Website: crate-barrel
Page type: cross-sells
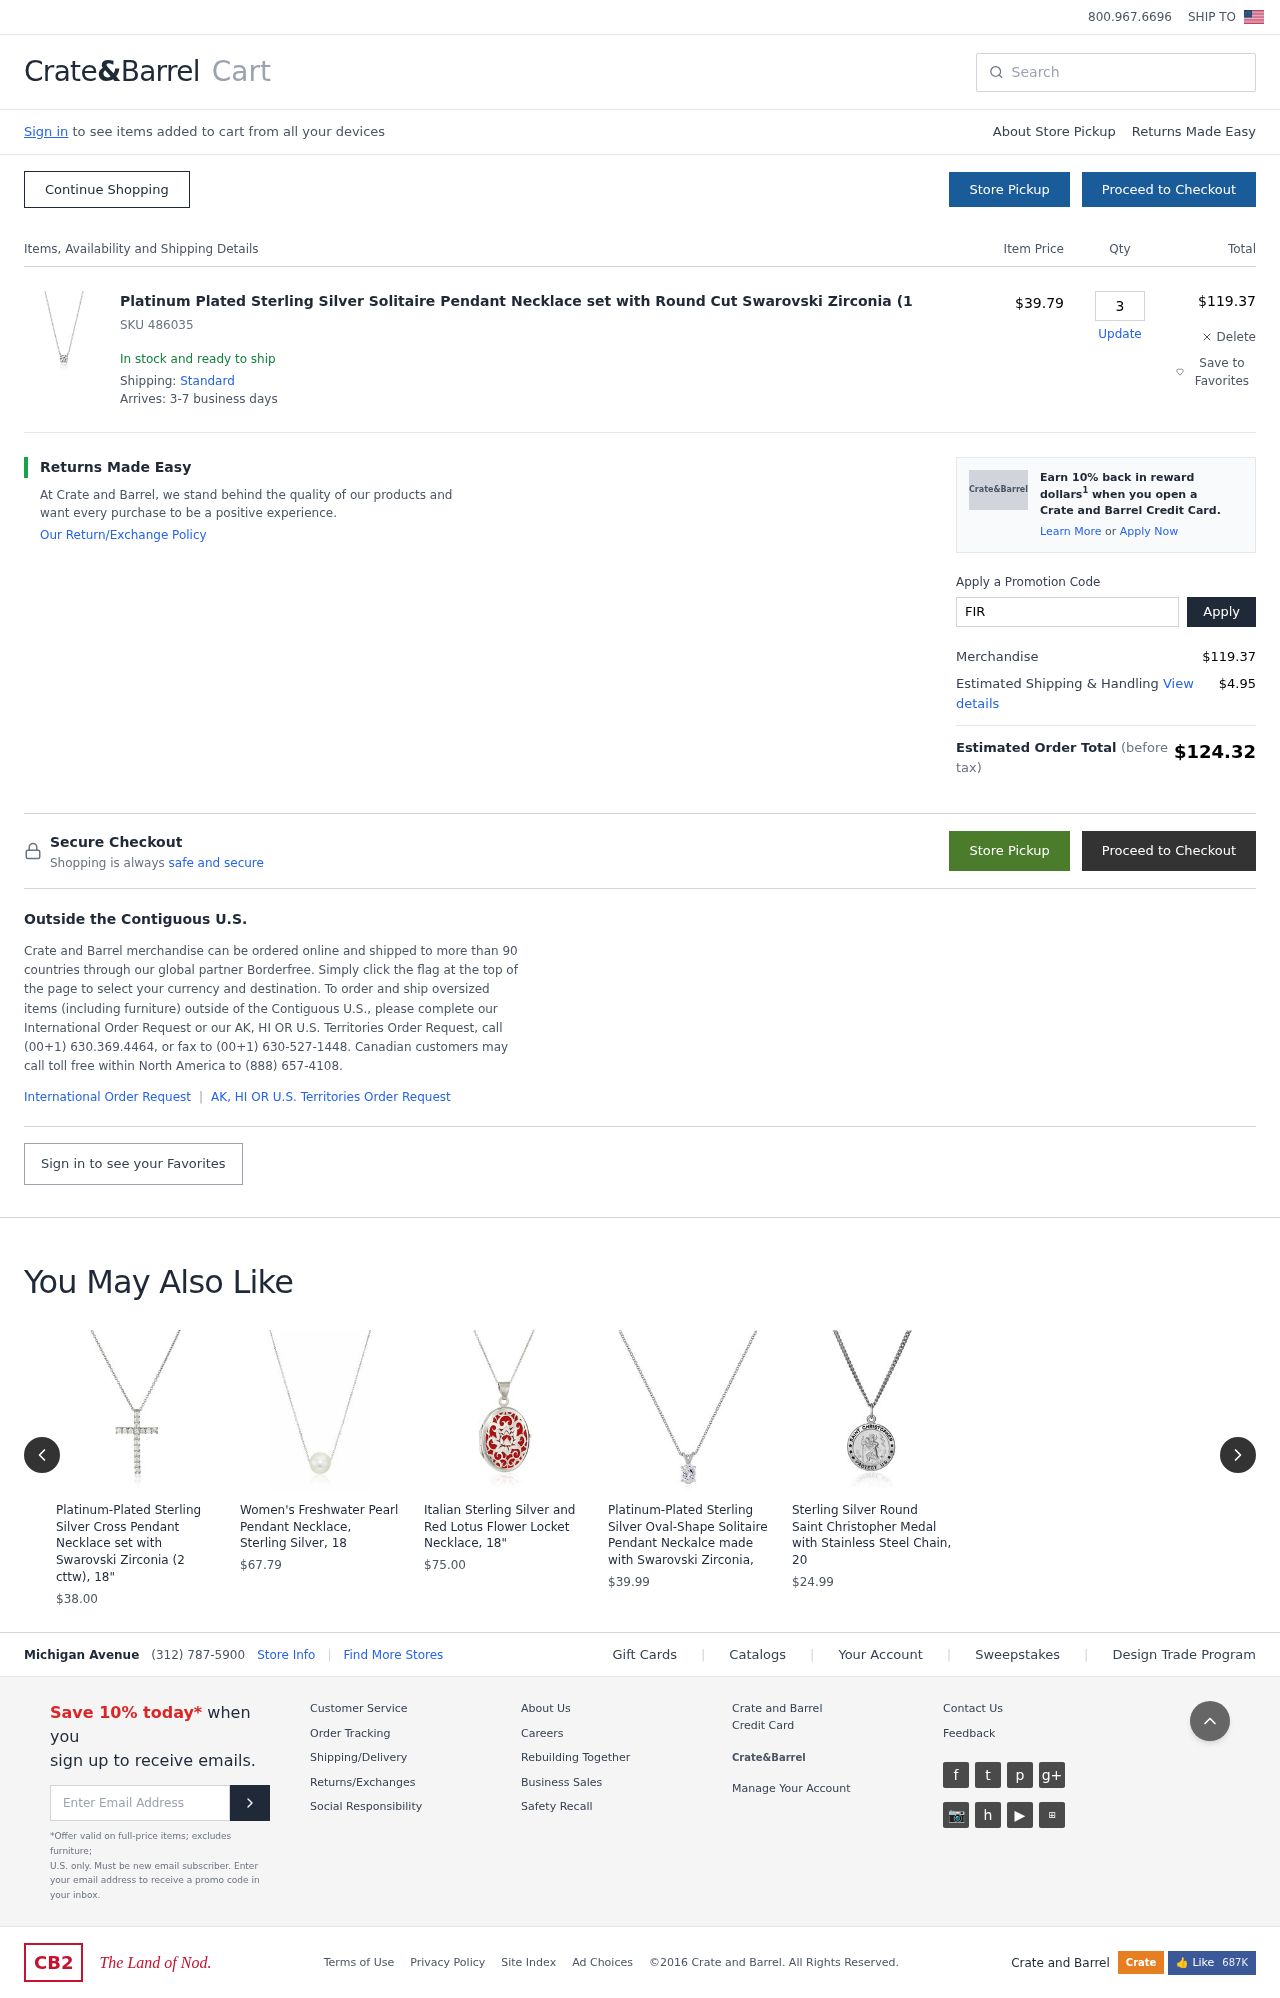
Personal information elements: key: PII_PROMO_CODE
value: FIRST32
Product elements: key: PRODUCT1_NAME
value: Platinum Plated Sterling Silver Solitaire Pendant Necklace set with Round Cut Swarovski Zirconia (1
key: PRODUCT1_PRICE
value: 39.79
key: PRODUCT1_QUANTITY
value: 3
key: PRODUCT2_NAME
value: Platinum-Plated Sterling Silver Cross Pendant Necklace set with Swarovski Zirconia (2 cttw), 18"
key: PRODUCT2_PRICE
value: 38
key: PRODUCT3_NAME
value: Women's Freshwater Pearl Pendant Necklace, Sterling Silver, 18
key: PRODUCT3_PRICE
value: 67.79
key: PRODUCT4_NAME
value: Italian Sterling Silver and Red Lotus Flower Locket Necklace, 18"
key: PRODUCT4_PRICE
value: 75
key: PRODUCT5_NAME
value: Platinum-Plated Sterling Silver Oval-Shape Solitaire Pendant Neckalce made with Swarovski Zirconia,
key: PRODUCT5_PRICE
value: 39.99
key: PRODUCT6_NAME
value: Sterling Silver Round Saint Christopher Medal with Stainless Steel Chain, 20
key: PRODUCT6_PRICE
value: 24.99
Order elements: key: ORDER_SKU
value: SKU 486035
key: ORDER_ITEM_TOTAL
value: $119.37
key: ORDER_SUBTOTAL
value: $119.37
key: ORDER_SHIPPING_COST
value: $4.95
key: ORDER_TOTAL
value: $124.32
Search elements: key: HEADER_SEARCH
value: Search